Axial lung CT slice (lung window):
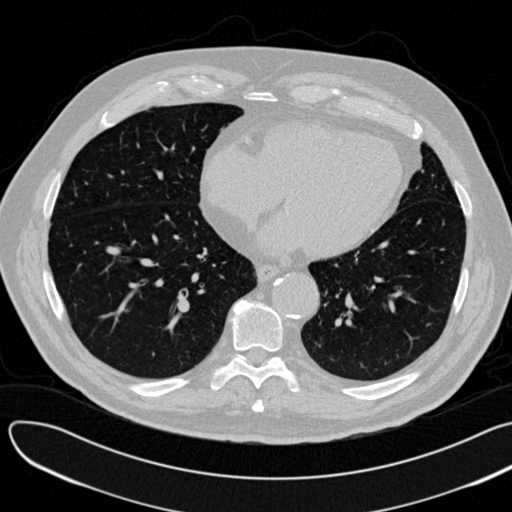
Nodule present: no